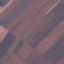
Land use / land cover: AnnualCrop